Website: bh-photo
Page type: delivery-shipping
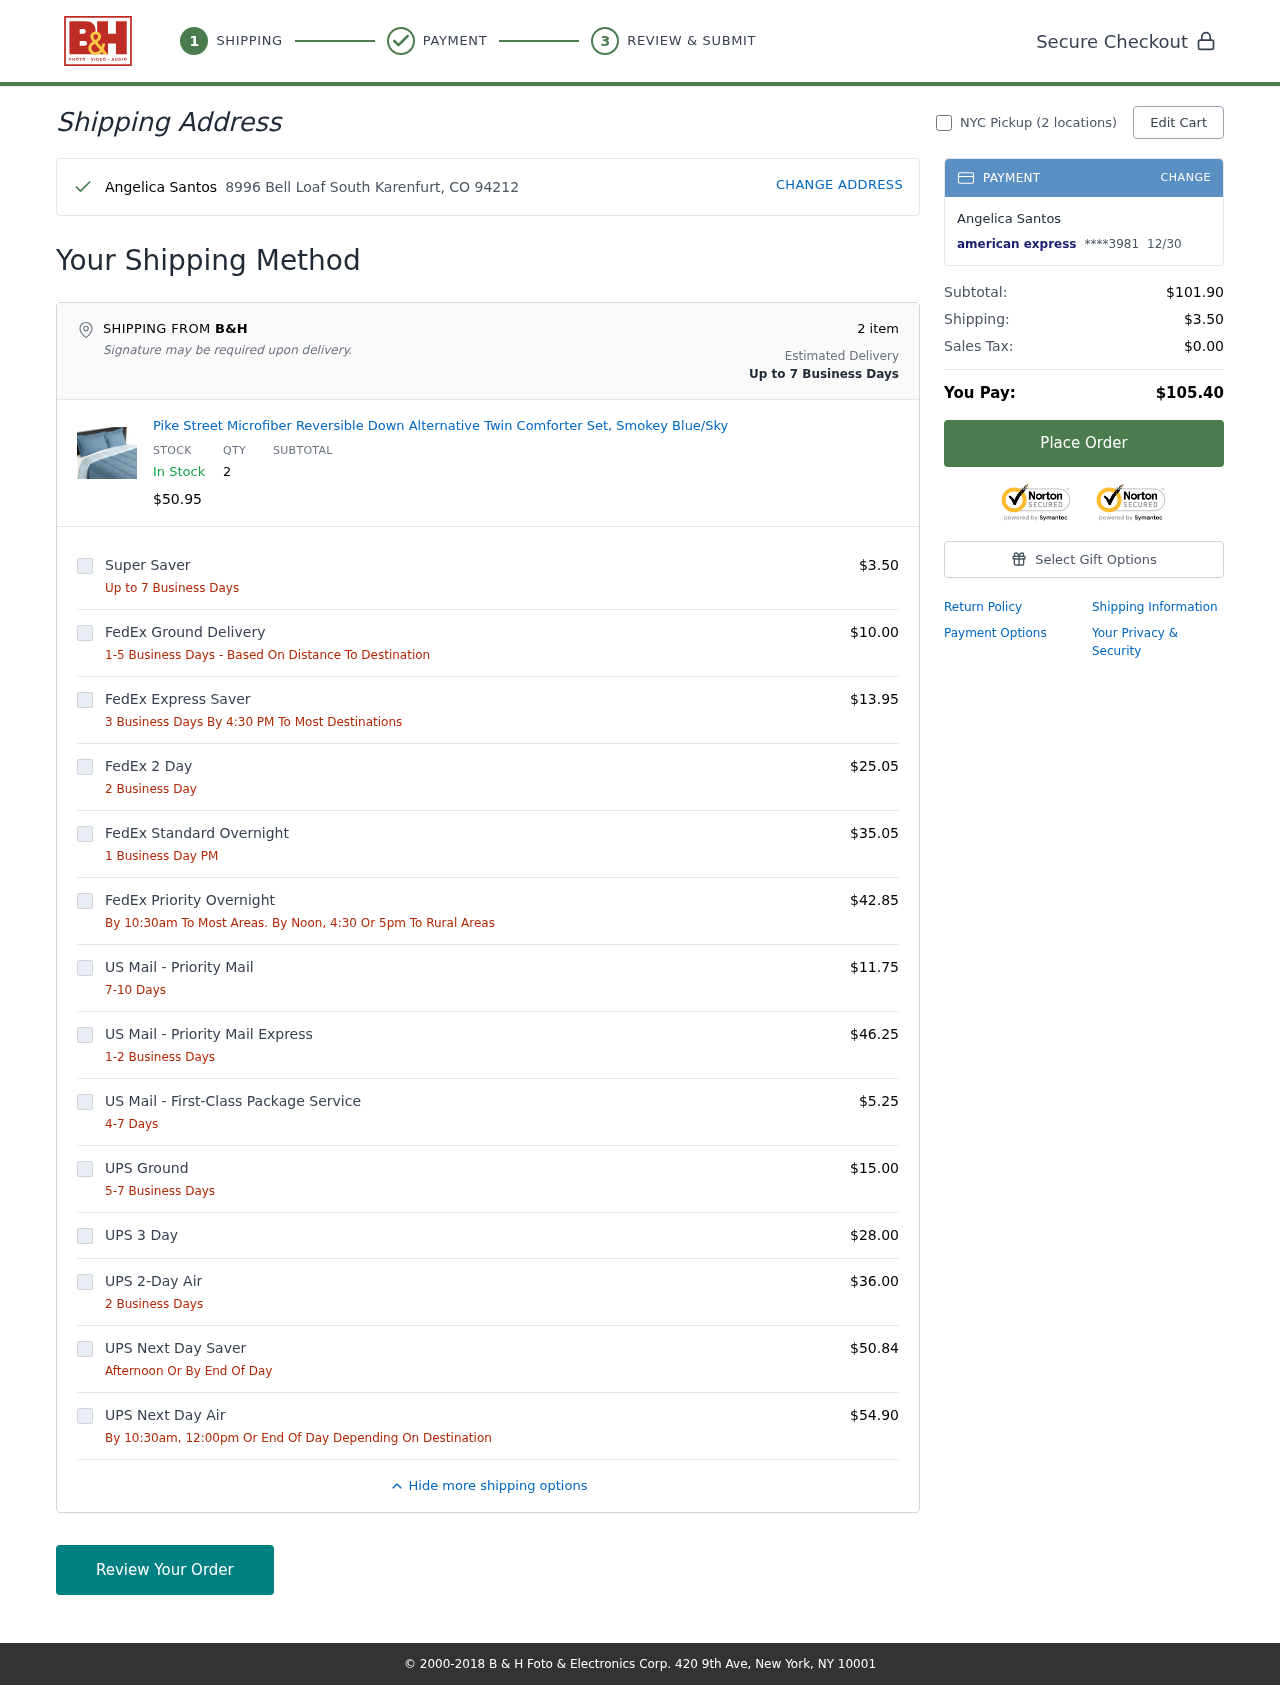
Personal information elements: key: PII_CARD_EXPIRY
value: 12/30
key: PII_CARD_LAST4
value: ****3981
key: PII_CARD_TYPE
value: american express
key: PII_CITY_STATE_ZIP
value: South Karenfurt, CO 94212
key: PII_FULLNAME
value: Angelica Santos
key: PII_STREET
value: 8996 Bell Loaf
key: PII_FIRSTNAME
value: Angelica
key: PII_LASTNAME
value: Santos
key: PII_FULLNAME2
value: Angelica Santos
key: PII_FULLNAME3
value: Angelica Santos
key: PII_FIRSTNAME2
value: Angelica
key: PII_FIRSTNAME3
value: Angelica
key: PII_LASTNAME2
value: Santos
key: PII_LASTNAME3
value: Santos
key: PII_FIRSTNAME_DERIVED
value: Angelica
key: PII_LASTNAME_DERIVED
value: Santos
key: PII_FULLNAME_DERIVED
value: Angelica Santos
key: PII_NAME_FULL_DERIVED
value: Angelica Santos
Product elements: key: PRODUCT1_NAME
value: Pike Street Microfiber Reversible Down Alternative Twin Comforter Set, Smokey Blue/Sky
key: PRODUCT1_PRICE
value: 50.95
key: PRODUCT1_QUANTITY
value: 2
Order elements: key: ORDER_NUM_ITEMS
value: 2
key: ORDER_SUBTOTAL
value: $101.90
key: ORDER_SHIPPING_COST
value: $3.50
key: ORDER_TAX
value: $0.00
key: ORDER_TOTAL
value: $105.40